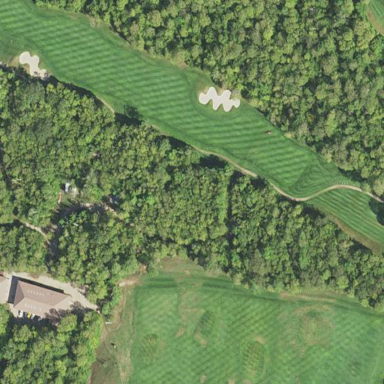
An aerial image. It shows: Rough area on grassy golf course.